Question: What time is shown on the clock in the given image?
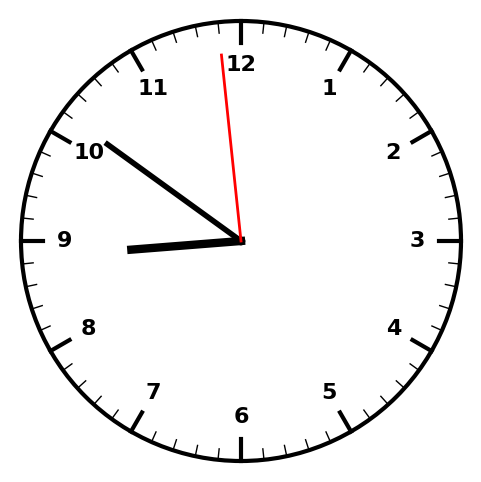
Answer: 08:50:59